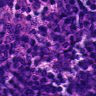
Metastatic tissue present: no